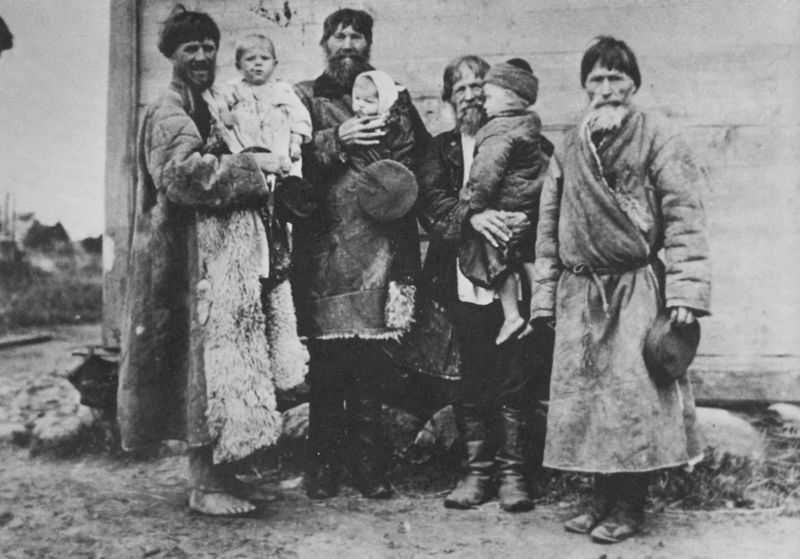
Titel: Bauern aus der Gegend der mittleren Wolga
Künstler: Russischer Photograph
Standort: Paris
Institution: Société de Géographie Française
Schlagwörter: dunkel, fuß, gruppe, hand, himmel, körper, mann, schatten, weiß, menschen, grau, haar, hell, hut, hüte, licht, mund, männer, nase, ohr, schwarz, gebäude, gras, gürtel, haus, alt, bart, bärte, gesichter, hose, jacke, jung, kappe, kappen, mütze, mützen, wand, arm, arme, augen, blicke, bärtig, falten, gesicht, halten, kleidung, kragen, mensch, pelz, vollbart, gruppenbildnis, hände, porträt, erde, häuser, kalt, boden, auge, haare, mantel, stoff, stoffe, familie, kind, personen, vater, person, ohren, bauern, kinder, fell, füße, wangen, ecke, hosen, russland, mauer, baby, arbeiter, people, nasen, junge, foto, fotografie, photographie, vier, barfuss, stolz, ausgemergelt, abschied, kälte, babys, mauerwerk, schwarzweiß, jacken, mäntel, posieren, stiefel, gruppenbild, photo, anwesen, leder, sieben, familienbild, armut, fotographie, vollbärte, schmutzig, nadar, mongolen, väter, familienfoto, sibirien, familienfotographie, pfrifr, russians